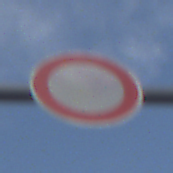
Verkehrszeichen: VerbotFahrzeugeAllerArt
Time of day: MorningAfternoon
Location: Outdoor (RoadRail)
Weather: PartlyCloudy
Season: NotSpecified
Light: Natural